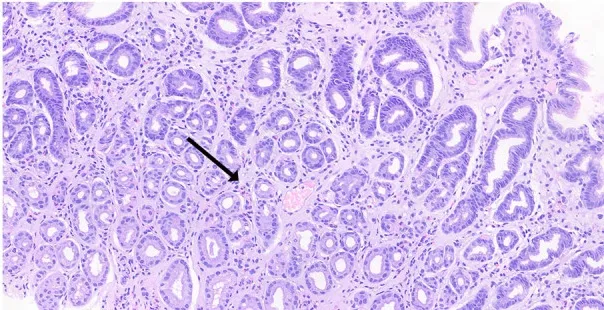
Histological images of the gastric antrum showing infiltration of eosinophils.
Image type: pathology (h&e)